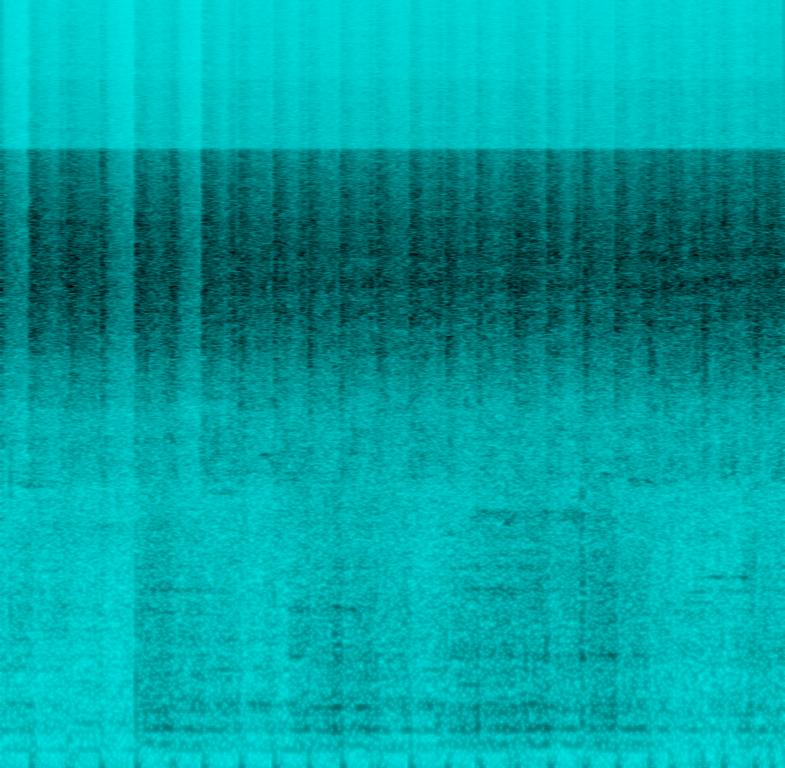
The song is an instrumental. The tempo is varying with maracas being played percussively. The playing is energetic and exciting. The song is a home music video and probably a demonstration of Latin percussion styles.